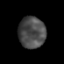
Tissue: prostate
Cell type: Endothelial cells
Senescence score: 0.7019
Nuclear area (px): 829
Mean DAPI intensity: 75.007